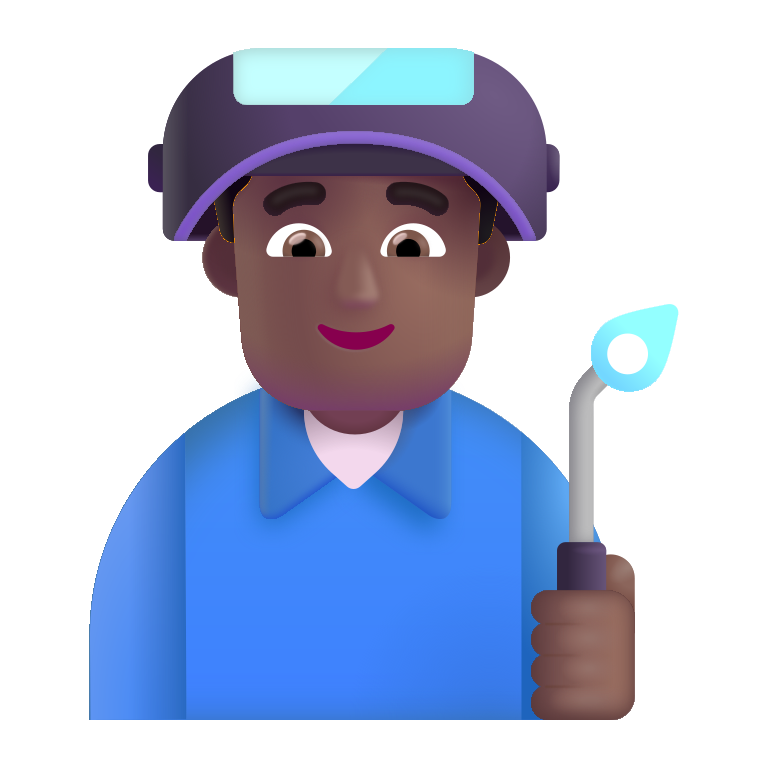
man factory worker color  dark